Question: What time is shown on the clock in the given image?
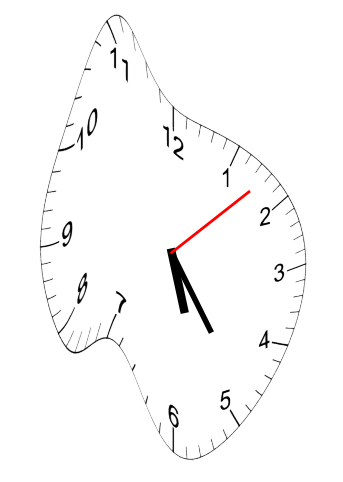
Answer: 05:24:08